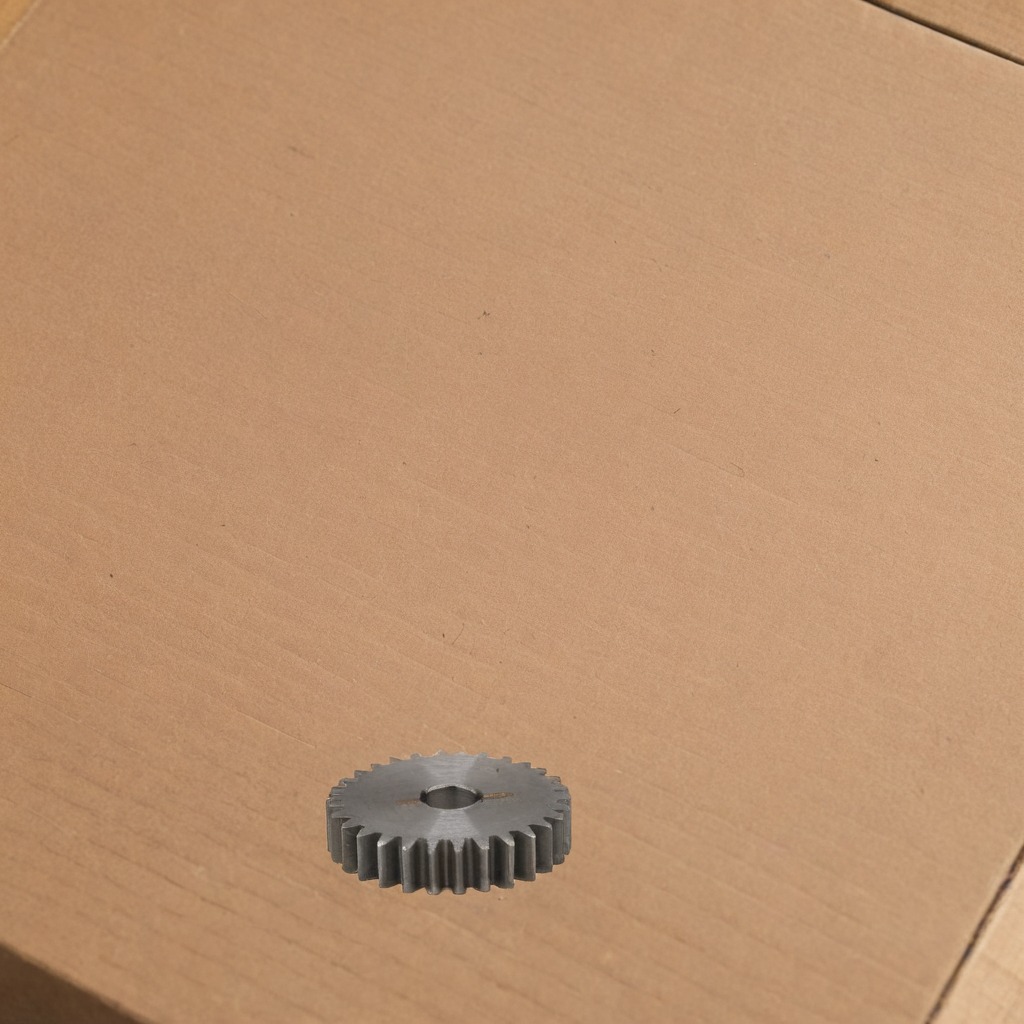
A steel gear with teeth is lying on the cardboard box surface in an outdoor workshop during daytime bright natural light soft shadows slightly creased but